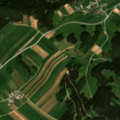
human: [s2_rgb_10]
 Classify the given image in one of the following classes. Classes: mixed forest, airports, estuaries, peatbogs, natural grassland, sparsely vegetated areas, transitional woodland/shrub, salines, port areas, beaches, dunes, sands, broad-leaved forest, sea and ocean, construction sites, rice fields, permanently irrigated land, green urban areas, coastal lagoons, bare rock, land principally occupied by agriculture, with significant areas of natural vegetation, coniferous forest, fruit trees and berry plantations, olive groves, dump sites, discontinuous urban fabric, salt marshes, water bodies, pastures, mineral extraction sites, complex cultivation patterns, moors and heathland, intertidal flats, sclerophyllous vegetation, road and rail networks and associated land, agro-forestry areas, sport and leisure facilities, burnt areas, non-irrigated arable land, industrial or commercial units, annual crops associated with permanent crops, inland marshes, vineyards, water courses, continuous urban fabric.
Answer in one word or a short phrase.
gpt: discontinuous urban fabric, non-irrigated arable land, land principally occupied by agriculture, with significant areas of natural vegetation, coniferous forest